Interaction volume radius: 10 \u00c5
Interaction volume height: 45 \u00c5
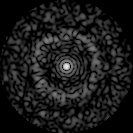
Disorder parameter: 0.8228